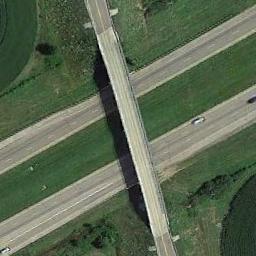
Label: overpass